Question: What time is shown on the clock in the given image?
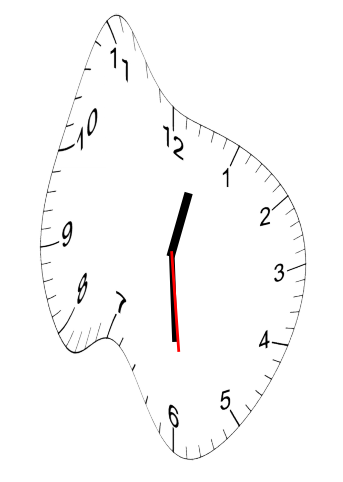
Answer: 12:29:29